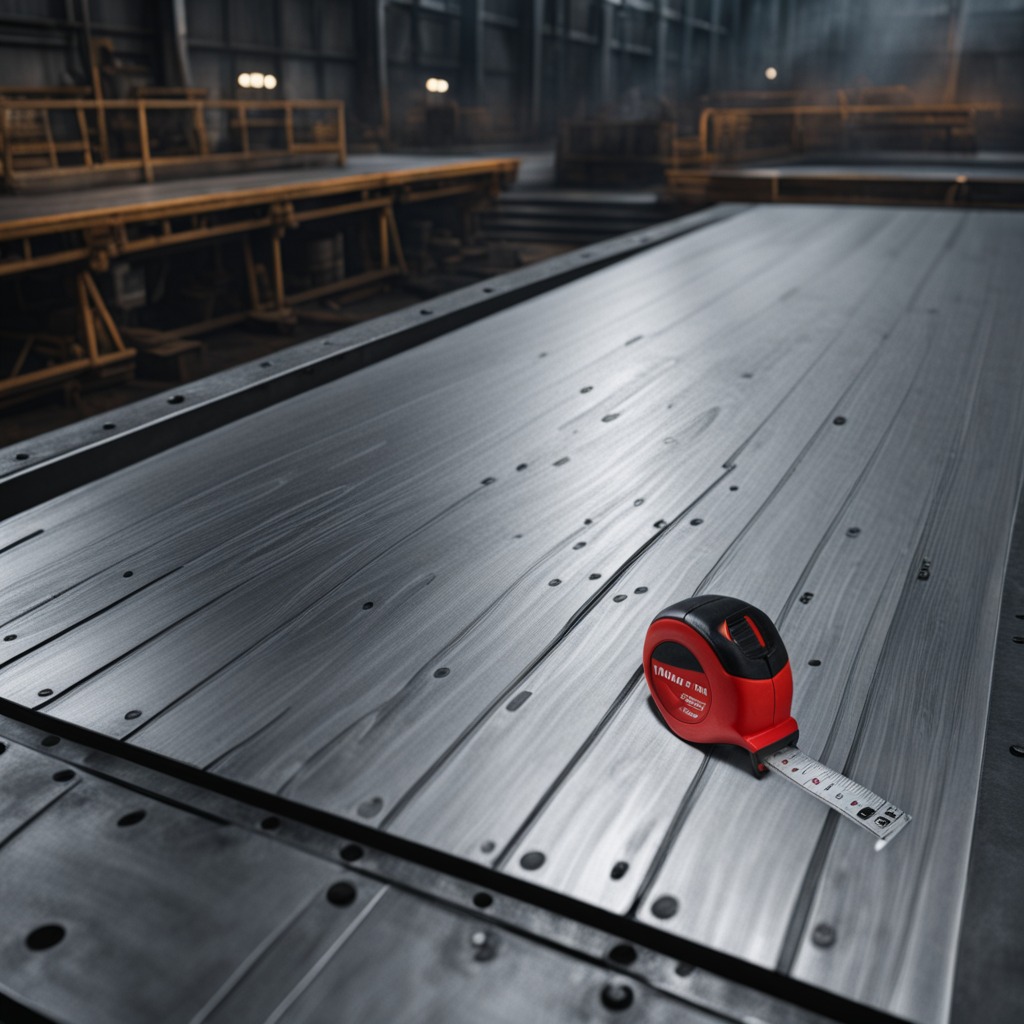
A measuring tape is lying on a cold steel table in a mining workshop.